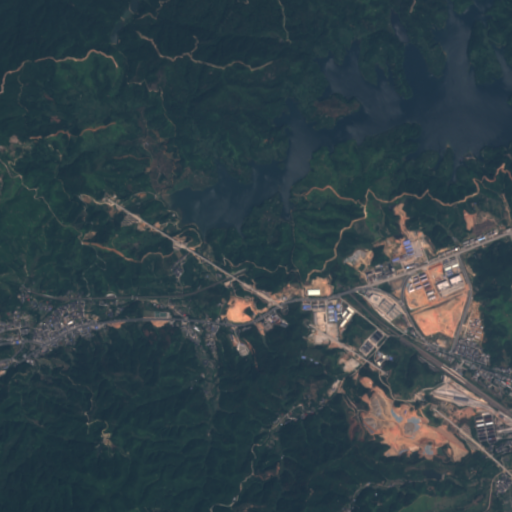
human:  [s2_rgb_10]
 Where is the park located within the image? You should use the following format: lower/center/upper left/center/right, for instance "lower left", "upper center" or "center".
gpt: The park is located in the center left of the image.
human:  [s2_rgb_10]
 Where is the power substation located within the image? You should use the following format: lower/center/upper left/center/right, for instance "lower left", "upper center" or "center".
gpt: The power substation is located in the lower left of the image.
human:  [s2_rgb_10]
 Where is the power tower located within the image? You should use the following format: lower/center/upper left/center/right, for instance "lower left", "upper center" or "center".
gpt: The power tower is located in the center right of the image.
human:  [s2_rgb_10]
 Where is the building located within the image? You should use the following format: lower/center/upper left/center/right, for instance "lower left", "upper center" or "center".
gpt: There is no building in the image.